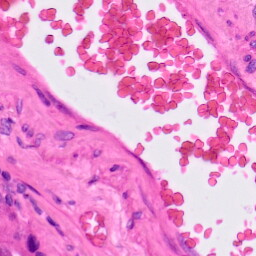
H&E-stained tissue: Lung